Question: I am working on a program that compares two curve (resulted from diode output so its Voltage/Current curve).
I want to calculate the area between this two curves (BLUE curve is first diode and RED is the second one).

There are 51 data points for each curve (they always have same amount of data poitns). What I am doing at the moment is like this:
'''
public double CalculateArea(double[,] pin1, double[,] pin2)
{
double voltageArea = 0;
double currentArea = 0; //Current (Vertical axis) not yet!
double max = 0;
double min = 0;
for (int i = 0; i < pin1.GetLength(0); i++)
{
max = Math.Max(Math.Abs(pin1[i, 0]), Math.Abs(pin2[i, 0]));
min = Math.Min(Math.Abs(pin1[i, 0]), Math.Abs(pin2[i, 0]));
voltageArea += max - min;
}
return voltageArea;
}
'''
This code somehow works, having in mind I do nothing with Current (vertical axis). If the result is somehing near 0 eg 0.05 then the difference between curves is negetable. But I am sure this is not the correct way, I totaly have no idea what is the result of the method I wrote...seems to be difference between Voltage points only.
I really appriciate if you can help me improve this method.
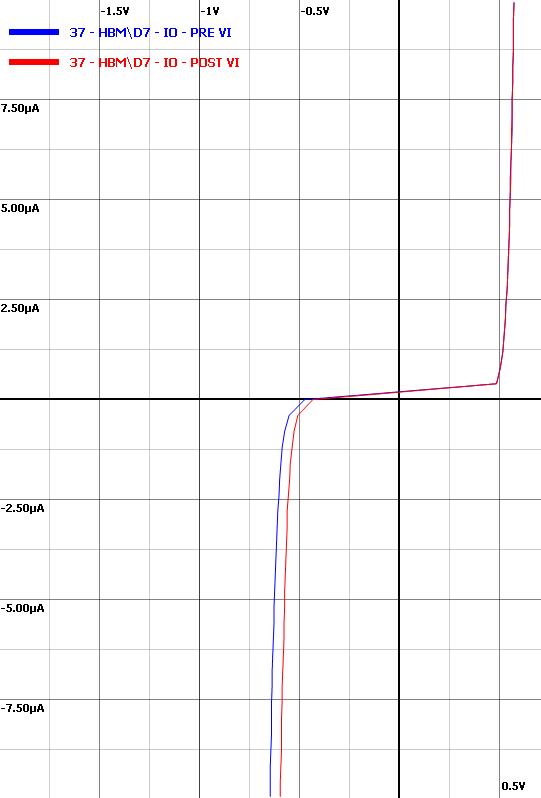
Answer: First subtract one diode from the other do get the difference in values. Then use the trapezoidal rule, which considers the area under a piece-wise linear function.
'''
class Program
{
/// <summary>
/// Calculate integral with trapezoidal rule
/// </summary>
/// <param name="h">The step size in x-axis</param>
/// <param name="y">The array of values to integrate</param>
/// <returns>The area under the curve y[i,0]</returns>
public static double Integrate(double h, double[,] y)
{
int N=y.GetLength(0);
double sum=(y[0, 0]+y[N-1, 0])/2;
for(int i=1; i<N-1; i++)
{
sum+=y[i, 0];
}
return h*sum;
}
static void Main(string[] args)
{
int N = 100;
double[,] y=new double[N, 1];
for(int i=0; i<y.GetLength(0); i++)
{
y[i, 0]=5+5*Math.Sin(2*Math.PI*i/(N-1));
}
double x_min=0.5;
double x_max=3.5;
double h = (x_max-x_min)/N;
double area=Integrate(h, y);
// expected answer is area = 15.00
// actual answer is area = 14.85
}
}
'''